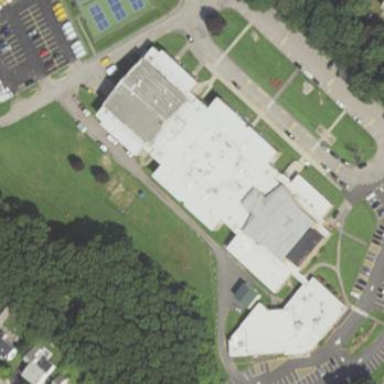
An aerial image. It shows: School.